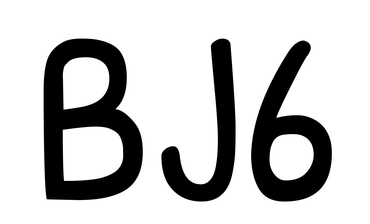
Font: PatrickHand-Regular